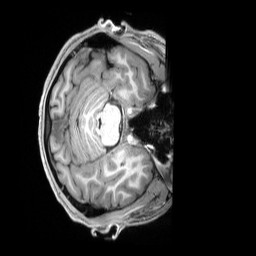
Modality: T1w
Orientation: axial
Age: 25
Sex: male
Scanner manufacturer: siemens
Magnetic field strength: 3 T
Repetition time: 2.3 s
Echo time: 0.00229 s